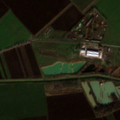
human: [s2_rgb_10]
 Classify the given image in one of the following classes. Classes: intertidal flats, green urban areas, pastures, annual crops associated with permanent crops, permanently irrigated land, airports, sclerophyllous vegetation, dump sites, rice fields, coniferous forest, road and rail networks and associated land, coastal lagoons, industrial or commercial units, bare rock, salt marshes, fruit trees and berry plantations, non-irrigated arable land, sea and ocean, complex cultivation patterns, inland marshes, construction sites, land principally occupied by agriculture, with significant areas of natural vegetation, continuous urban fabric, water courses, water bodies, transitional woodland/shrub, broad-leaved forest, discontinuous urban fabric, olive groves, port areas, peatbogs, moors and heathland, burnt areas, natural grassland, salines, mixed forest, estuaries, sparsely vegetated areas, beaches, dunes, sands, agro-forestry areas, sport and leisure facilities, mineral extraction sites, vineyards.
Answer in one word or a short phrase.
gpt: industrial or commercial units, non-irrigated arable land